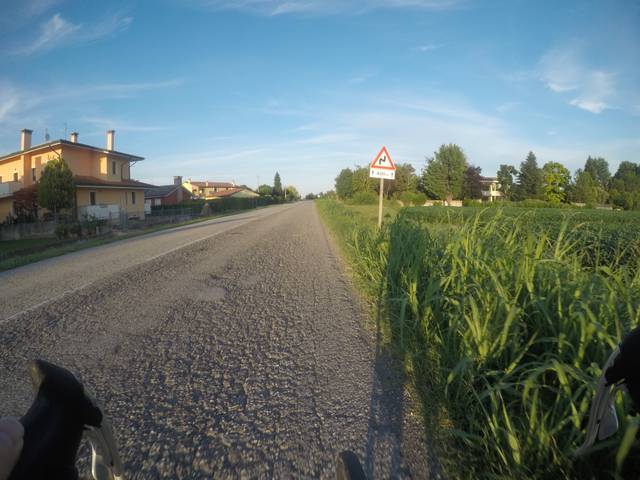
Region: Italy
Coordinates: 45.027, 11.65